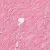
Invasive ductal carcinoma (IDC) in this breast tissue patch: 0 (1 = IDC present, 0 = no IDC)